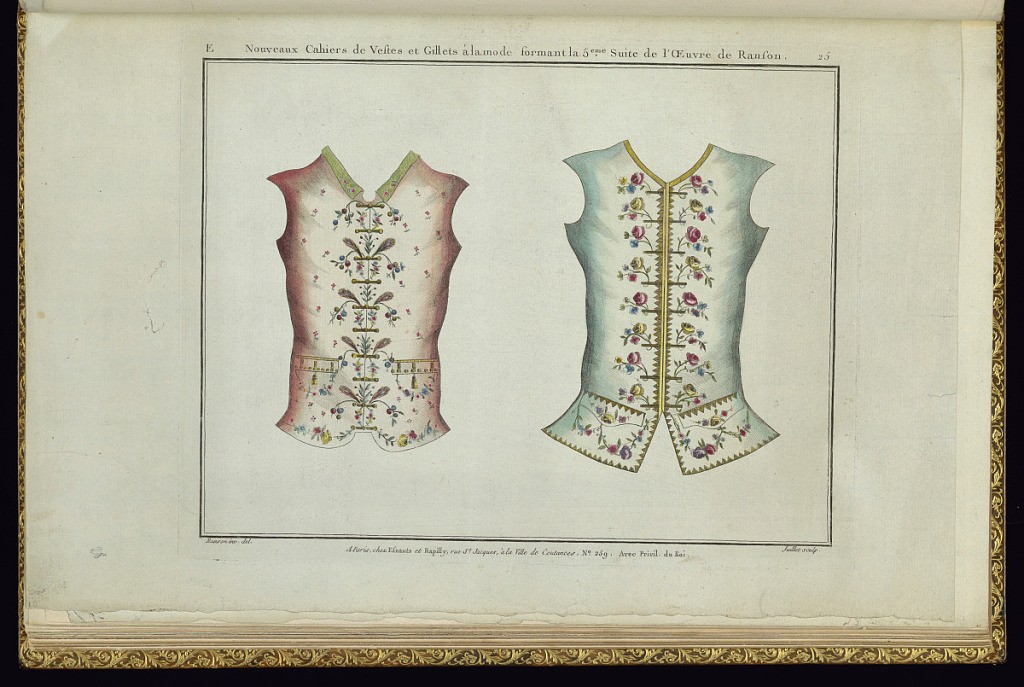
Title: Two Waistcoat Designs
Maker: Pierre Ranson, French, 1736–1786
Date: late 18th century
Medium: Etching and engraving on paper, hand-colored in watercolor
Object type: Print
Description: Designs for two embroidered men's waistcoats decorated with floral (flowers) and feather motifs. The design to the right has front skirts and both have pockets. The plate is titled, numbered, and signed. The plate is hand-colored in green, red, purple, yellow, and blue watercolors.